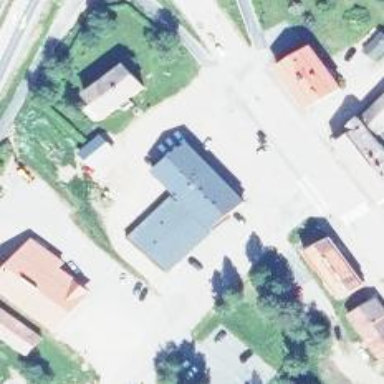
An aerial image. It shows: Pharmacy providing healthcare services.